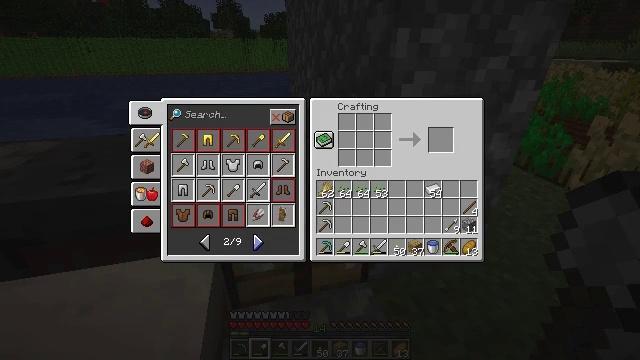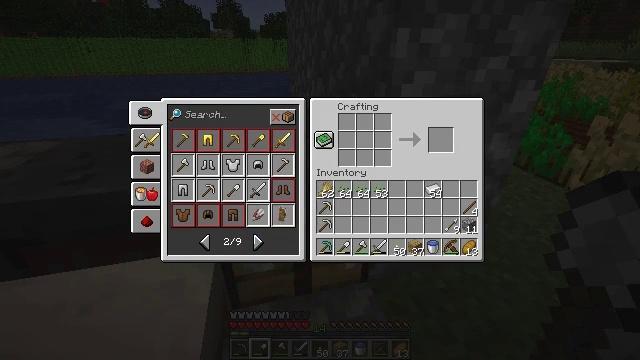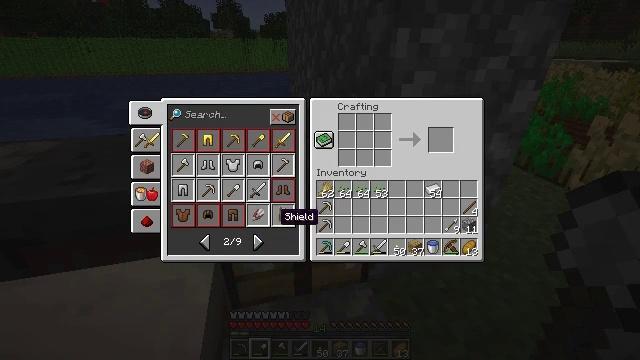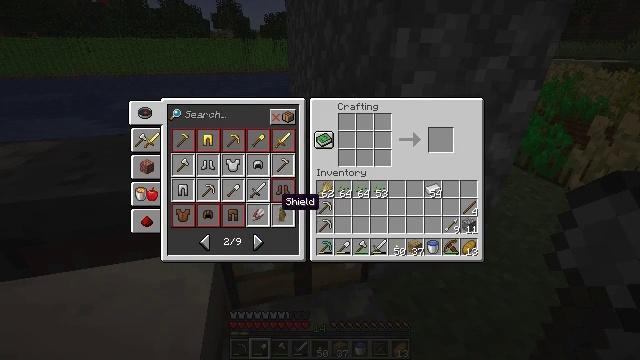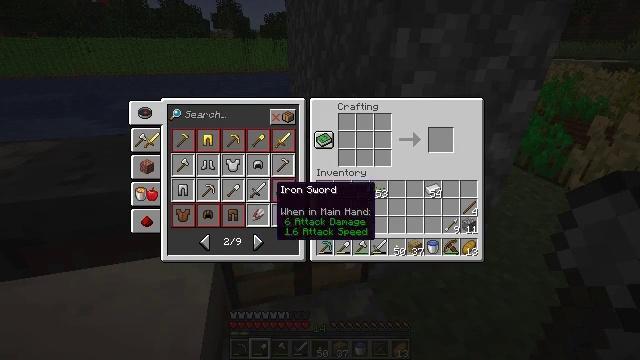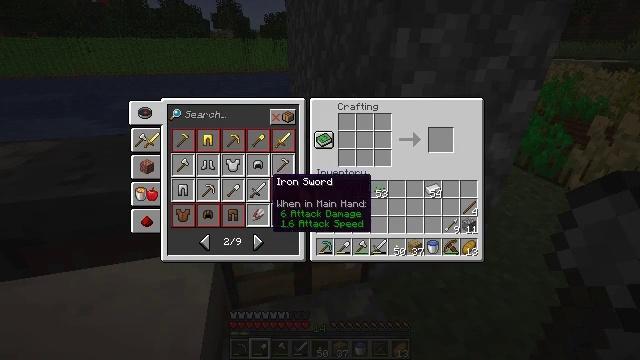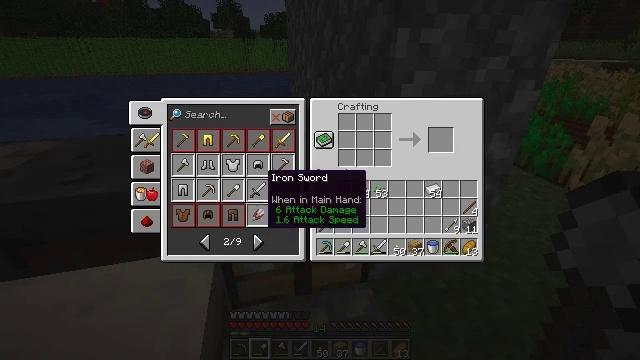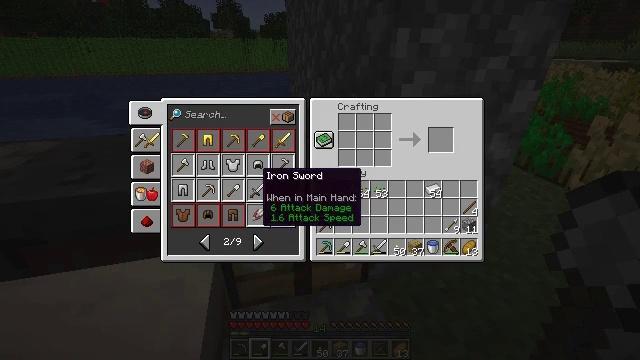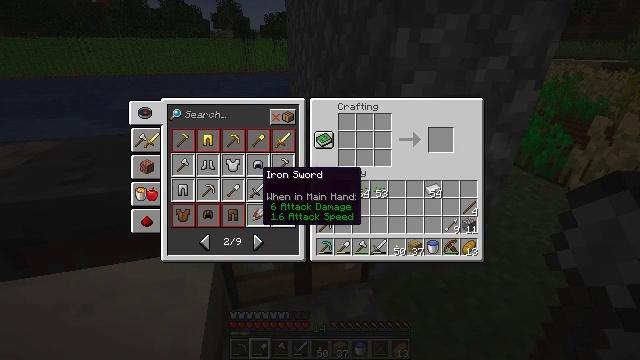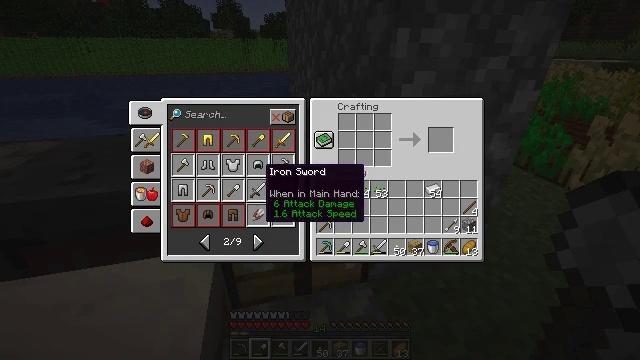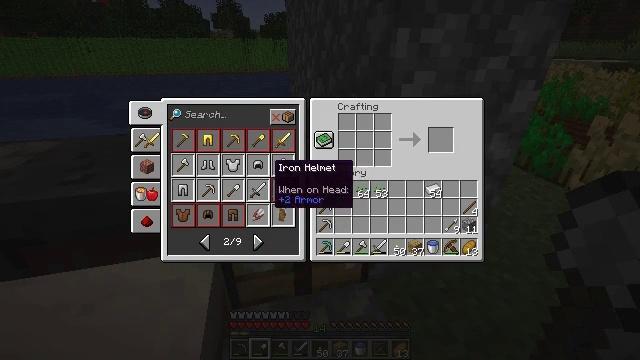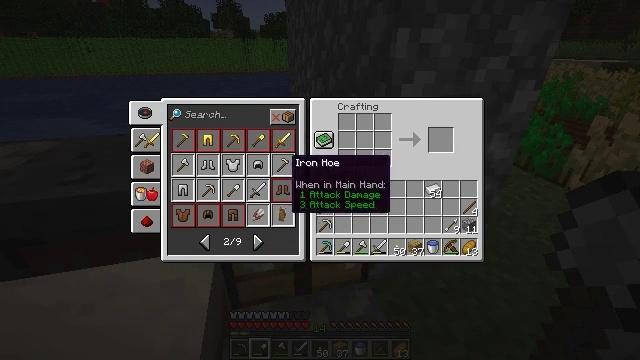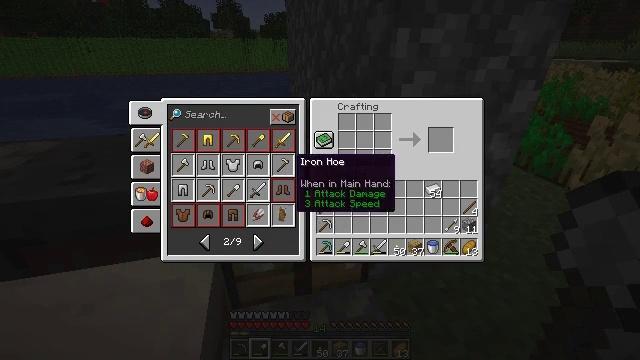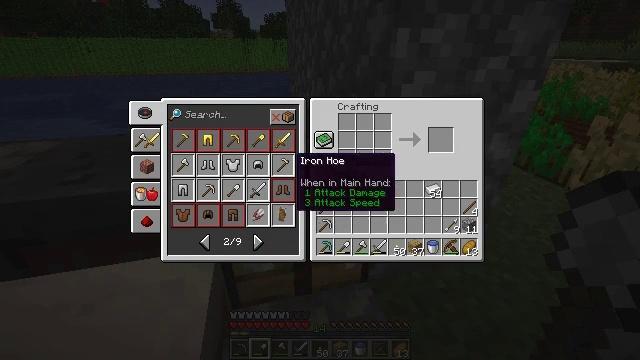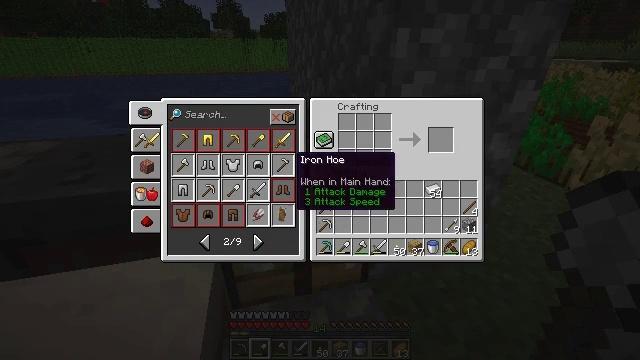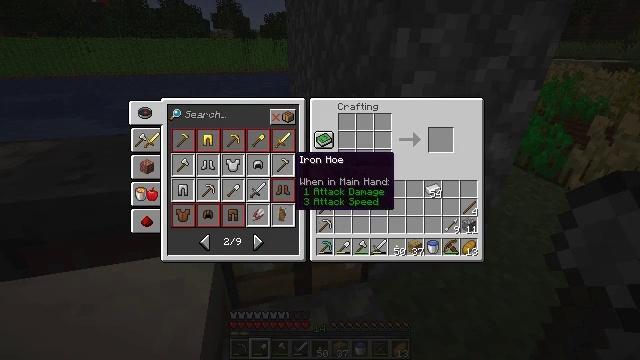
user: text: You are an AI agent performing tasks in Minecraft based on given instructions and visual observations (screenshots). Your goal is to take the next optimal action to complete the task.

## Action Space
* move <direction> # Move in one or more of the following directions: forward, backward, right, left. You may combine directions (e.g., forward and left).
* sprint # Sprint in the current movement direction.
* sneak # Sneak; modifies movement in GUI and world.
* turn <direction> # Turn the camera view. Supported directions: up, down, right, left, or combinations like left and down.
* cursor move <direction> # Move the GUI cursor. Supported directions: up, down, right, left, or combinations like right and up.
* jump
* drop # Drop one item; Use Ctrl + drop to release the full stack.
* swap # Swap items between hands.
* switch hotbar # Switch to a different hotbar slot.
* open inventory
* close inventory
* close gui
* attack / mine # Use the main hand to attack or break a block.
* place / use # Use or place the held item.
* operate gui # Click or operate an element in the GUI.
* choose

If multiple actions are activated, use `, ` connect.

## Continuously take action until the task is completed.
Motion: motion action
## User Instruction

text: Interact with the crafting table to craft an iron hoe.
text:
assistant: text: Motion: no_op
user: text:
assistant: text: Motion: cursor move up
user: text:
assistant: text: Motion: cursor move up
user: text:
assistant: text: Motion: cursor move up
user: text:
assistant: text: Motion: cursor move up
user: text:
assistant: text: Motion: no_op
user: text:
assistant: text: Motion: no_op
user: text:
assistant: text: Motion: no_op
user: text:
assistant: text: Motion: no_op
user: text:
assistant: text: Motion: cursor move right
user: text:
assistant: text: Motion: cursor move right
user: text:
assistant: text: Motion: no_op
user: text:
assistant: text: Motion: no_op
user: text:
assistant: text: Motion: no_op
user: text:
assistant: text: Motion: no_op
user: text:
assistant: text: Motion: no_op
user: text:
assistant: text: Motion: no_op
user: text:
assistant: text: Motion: operate gui
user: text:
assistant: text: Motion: operate gui
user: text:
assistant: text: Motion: operate gui
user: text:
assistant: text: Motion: no_op
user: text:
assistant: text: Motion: cursor move right
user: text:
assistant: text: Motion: cursor move right and up
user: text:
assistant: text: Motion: cursor move right
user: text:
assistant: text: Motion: no_op
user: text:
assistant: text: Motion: no_op
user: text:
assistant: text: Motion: no_op
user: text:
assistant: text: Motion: no_op
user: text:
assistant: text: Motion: no_op
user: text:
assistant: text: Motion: no_op